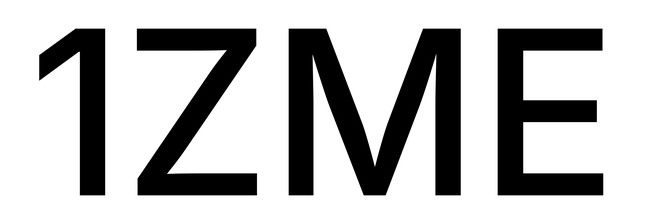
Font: Inter_Medium